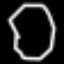
Label: octagon